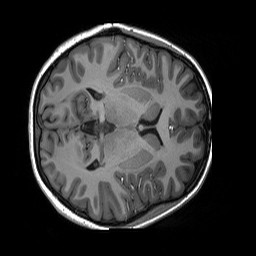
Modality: T1w
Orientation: axial
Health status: ill
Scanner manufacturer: siemens
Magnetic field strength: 3 T
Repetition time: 2.3 s
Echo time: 0.00226 s